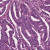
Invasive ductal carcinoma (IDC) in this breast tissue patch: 1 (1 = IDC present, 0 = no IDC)